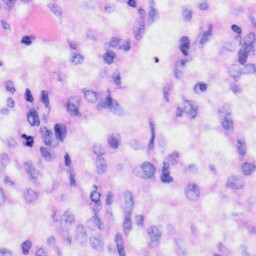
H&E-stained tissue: Liver